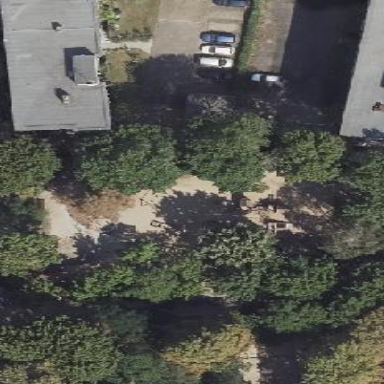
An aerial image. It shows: Playground area for leisure activities on the land.